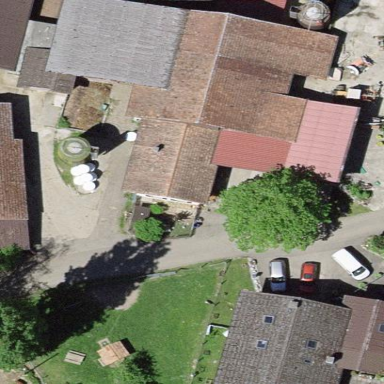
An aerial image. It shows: Farmyard area.